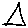
Label: triangle